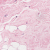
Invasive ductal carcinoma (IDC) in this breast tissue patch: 0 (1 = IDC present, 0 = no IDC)